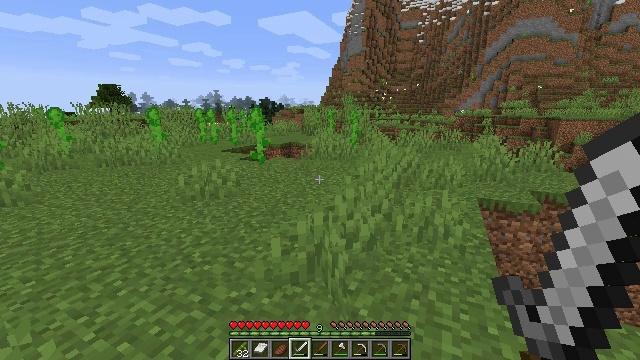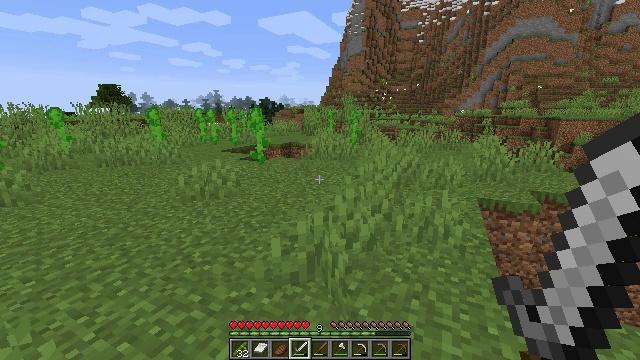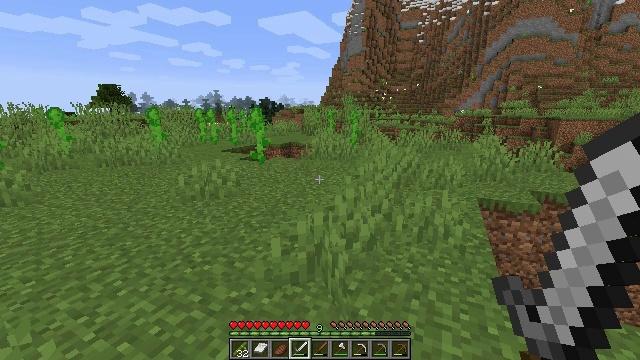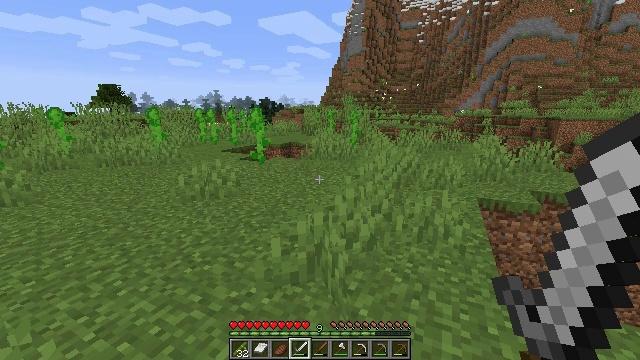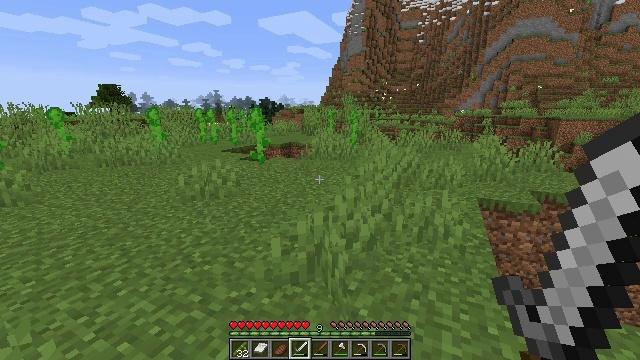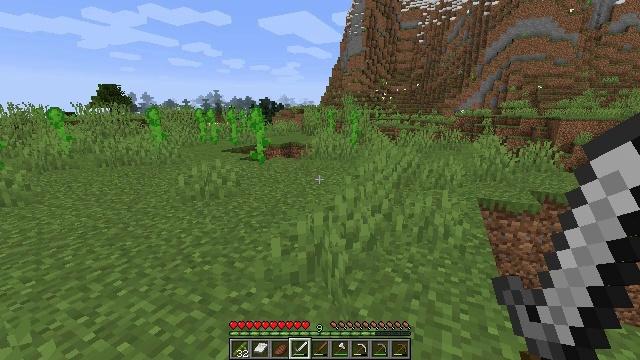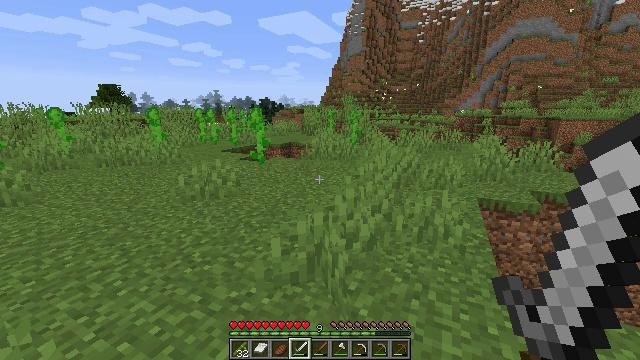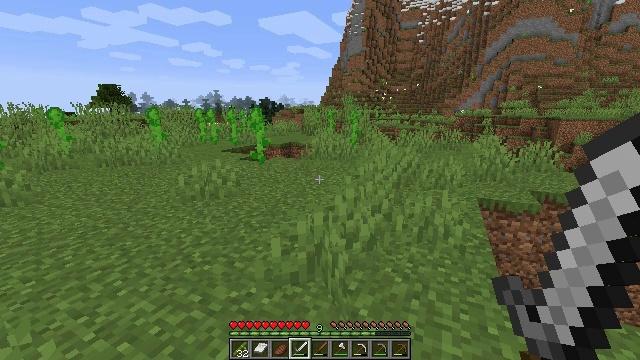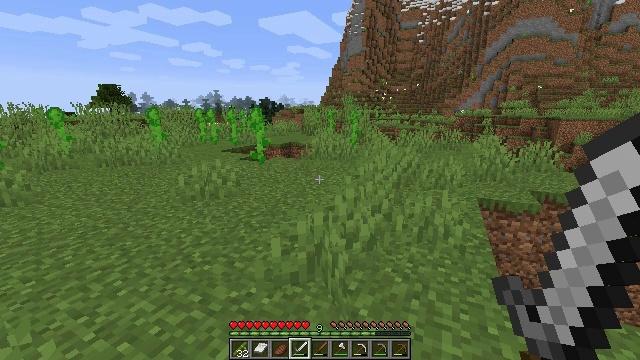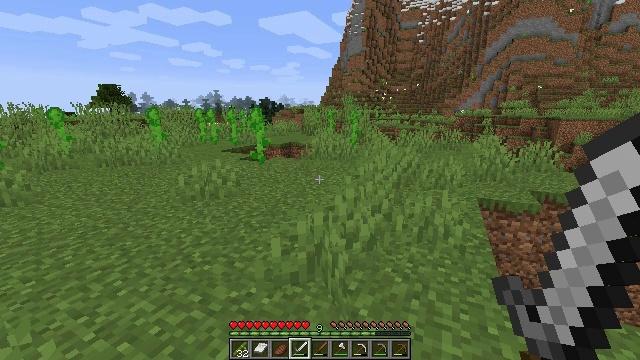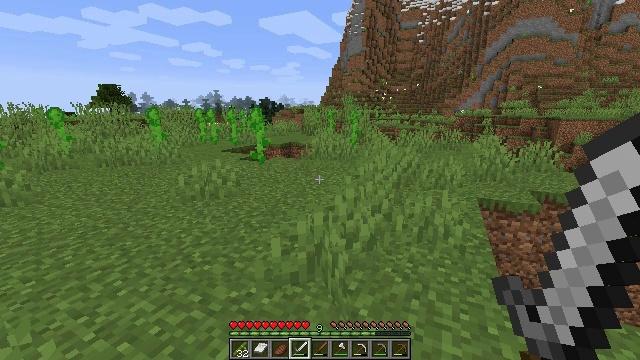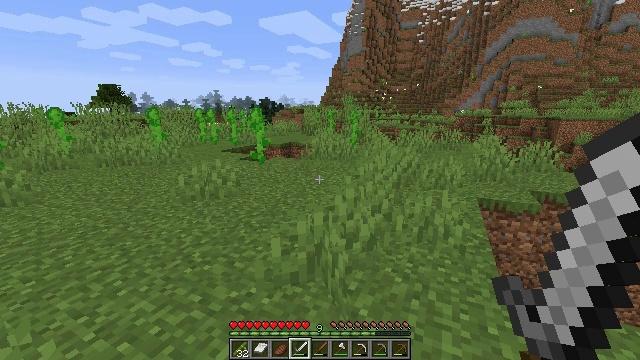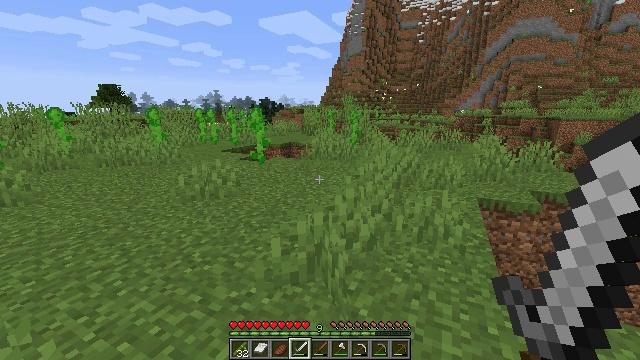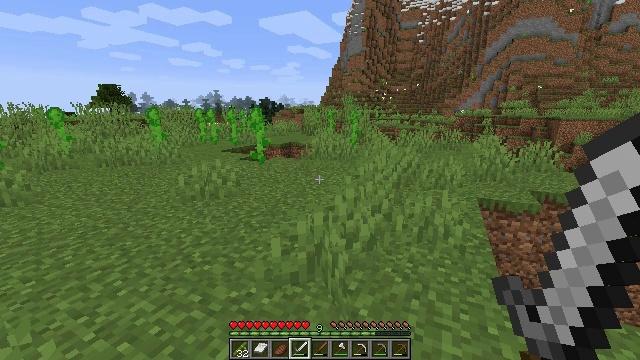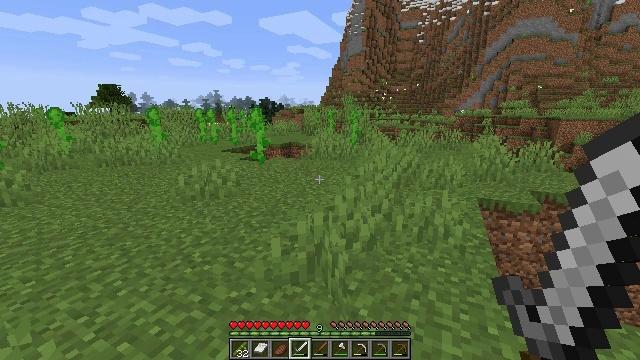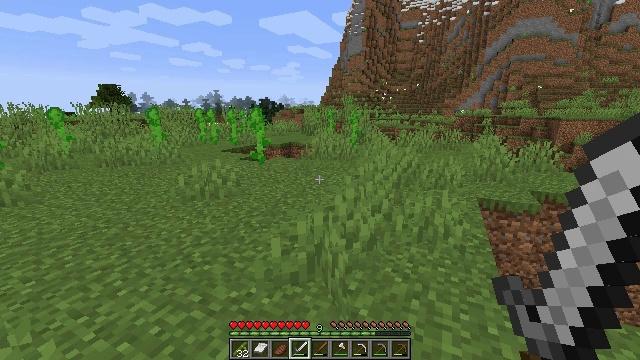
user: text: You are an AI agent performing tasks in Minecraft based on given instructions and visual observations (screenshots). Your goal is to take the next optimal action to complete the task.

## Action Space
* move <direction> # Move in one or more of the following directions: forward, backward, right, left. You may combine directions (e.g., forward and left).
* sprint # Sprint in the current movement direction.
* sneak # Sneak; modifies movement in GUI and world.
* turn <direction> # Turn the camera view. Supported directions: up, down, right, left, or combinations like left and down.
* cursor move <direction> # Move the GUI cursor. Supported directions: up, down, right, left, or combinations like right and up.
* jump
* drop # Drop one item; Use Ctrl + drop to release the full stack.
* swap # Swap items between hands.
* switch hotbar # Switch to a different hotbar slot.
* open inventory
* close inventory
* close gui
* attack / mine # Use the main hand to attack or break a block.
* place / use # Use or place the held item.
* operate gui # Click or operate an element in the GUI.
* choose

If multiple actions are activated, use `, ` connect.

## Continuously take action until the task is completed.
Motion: motion action
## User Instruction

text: Gather materials from the sweet berry bush.
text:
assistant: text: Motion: no_op
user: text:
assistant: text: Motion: no_op
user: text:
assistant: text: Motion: no_op
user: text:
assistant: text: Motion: no_op
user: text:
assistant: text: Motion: no_op
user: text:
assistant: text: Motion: no_op
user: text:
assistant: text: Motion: no_op
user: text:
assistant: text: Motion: no_op
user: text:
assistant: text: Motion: no_op
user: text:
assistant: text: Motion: no_op
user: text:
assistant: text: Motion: no_op
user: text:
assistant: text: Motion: no_op
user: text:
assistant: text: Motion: no_op
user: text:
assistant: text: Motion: no_op
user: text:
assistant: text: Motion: no_op
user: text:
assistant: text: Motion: no_op
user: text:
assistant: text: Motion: no_op
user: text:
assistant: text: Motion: no_op
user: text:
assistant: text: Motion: no_op
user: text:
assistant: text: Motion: no_op
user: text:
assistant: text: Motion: no_op
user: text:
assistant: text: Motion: no_op
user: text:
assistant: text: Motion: no_op
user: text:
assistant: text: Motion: no_op
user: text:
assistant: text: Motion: no_op
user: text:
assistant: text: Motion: no_op
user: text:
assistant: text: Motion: no_op
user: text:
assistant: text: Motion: no_op
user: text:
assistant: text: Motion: no_op
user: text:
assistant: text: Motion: no_op